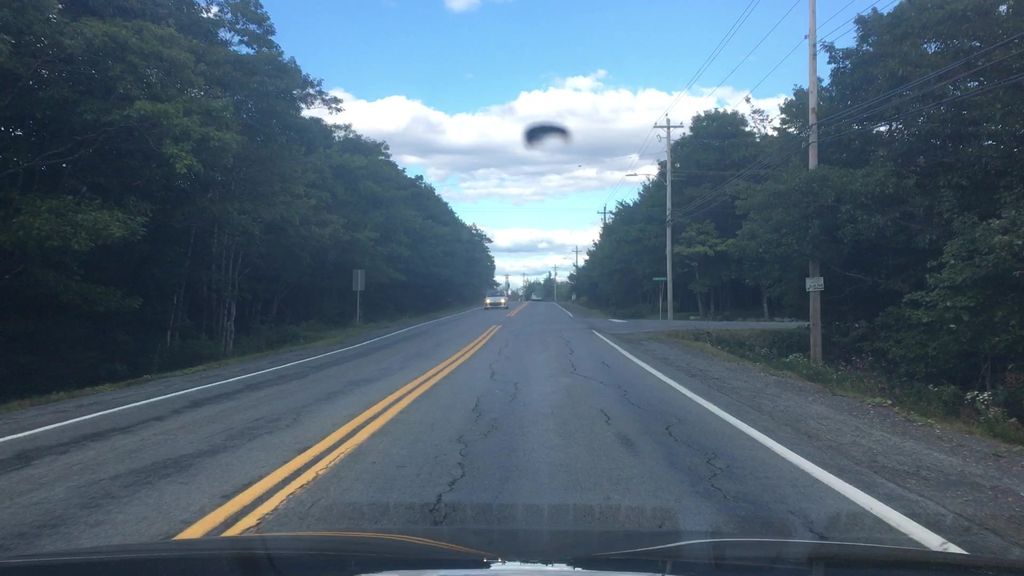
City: halifax